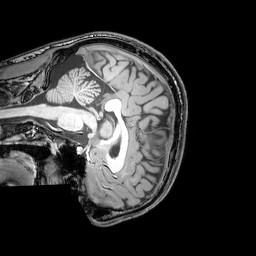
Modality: T1w
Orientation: sagittal
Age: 24
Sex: male
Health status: healthy
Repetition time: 0.081 s
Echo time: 0.037 s